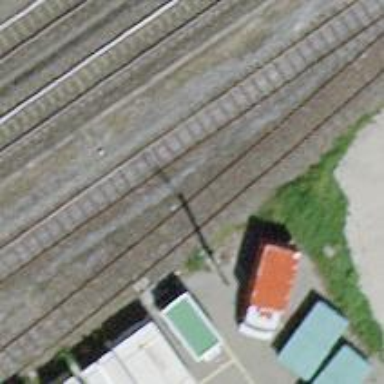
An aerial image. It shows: Railway spur service.